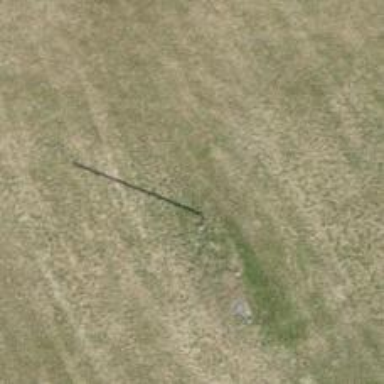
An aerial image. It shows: Minor power line.